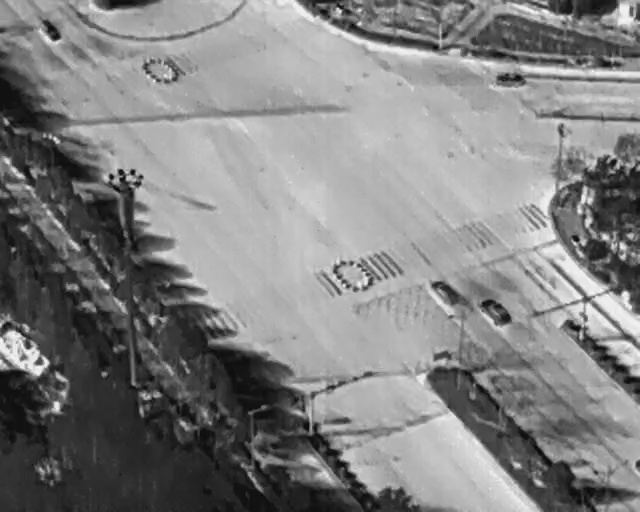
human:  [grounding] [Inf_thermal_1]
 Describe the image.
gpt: In the satellite image, there is  <ref>1 small car </ref> <box>[[67, 54, 72, 58, 140]]</box> located at center,  <ref>1 small car </ref> <box>[[74, 58, 80, 62, 140]]</box> located at right,  <ref>1 small car </ref> <box>[[78, 12, 81, 18, 2]]</box> located at top right,  <ref>1 small car </ref> <box>[[6, 4, 9, 6, 148]]</box> located at top left.